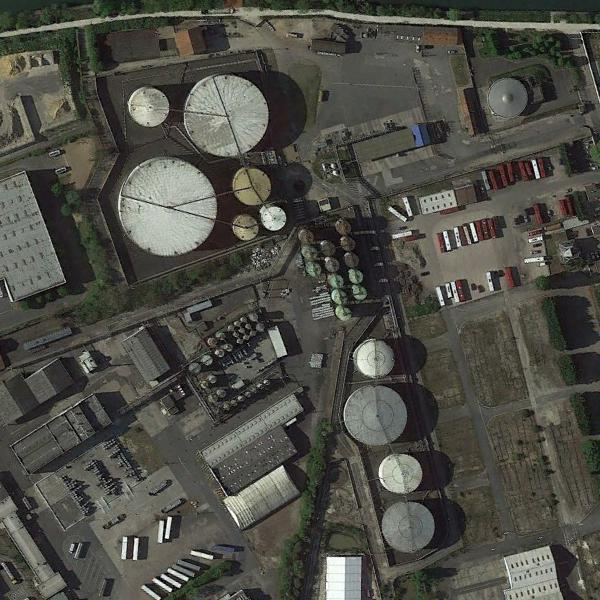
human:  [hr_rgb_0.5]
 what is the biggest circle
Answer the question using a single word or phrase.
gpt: storage tank